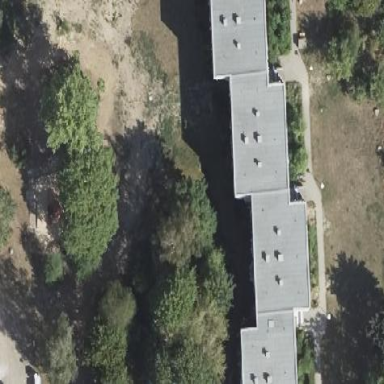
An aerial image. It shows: Apartment building with flat roof.